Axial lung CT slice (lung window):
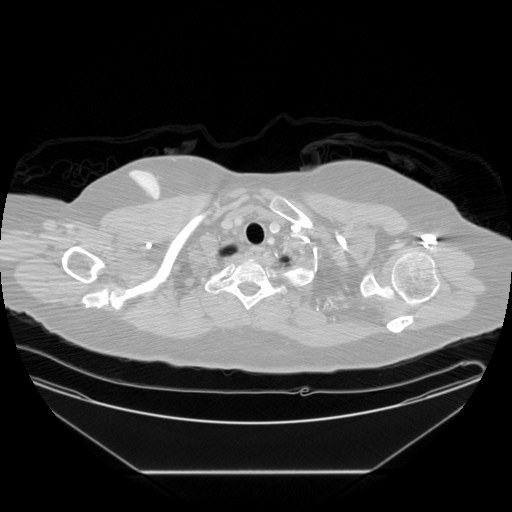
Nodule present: no